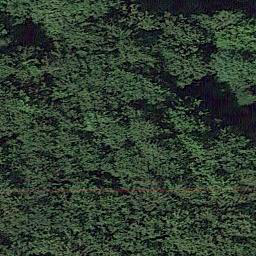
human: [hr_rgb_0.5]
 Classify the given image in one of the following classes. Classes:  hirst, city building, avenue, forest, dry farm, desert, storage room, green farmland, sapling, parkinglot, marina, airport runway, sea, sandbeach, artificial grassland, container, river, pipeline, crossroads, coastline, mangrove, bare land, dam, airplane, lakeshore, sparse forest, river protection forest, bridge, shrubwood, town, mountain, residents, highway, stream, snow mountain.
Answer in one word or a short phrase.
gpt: forest